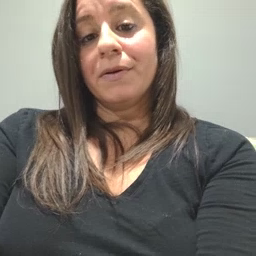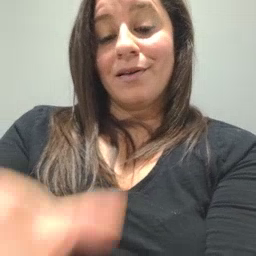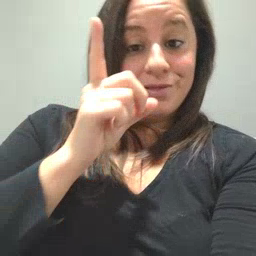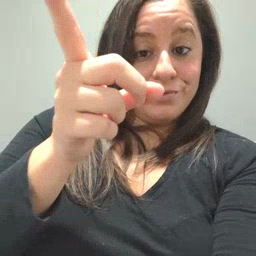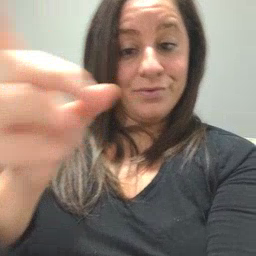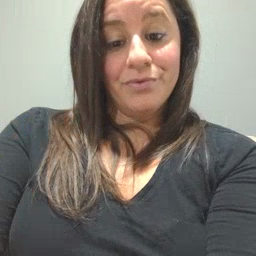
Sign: there